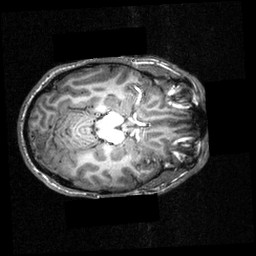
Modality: T1w
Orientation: axial
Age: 26
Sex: male
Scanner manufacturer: siemens
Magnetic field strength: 3.951 T
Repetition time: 1.5 s
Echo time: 0.00335 s